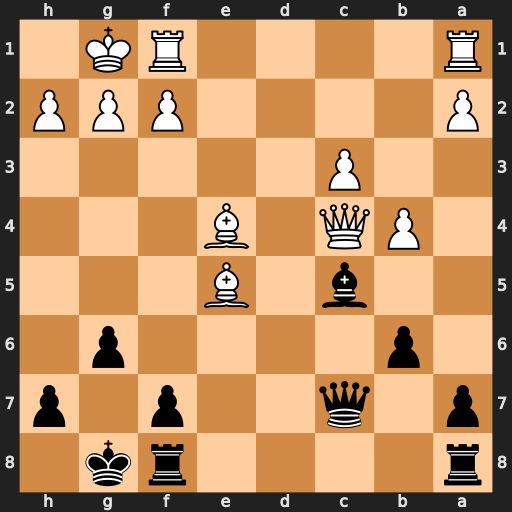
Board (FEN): r4rk1/p1q2p1p/1p4p1/2b1B3/1PQ1B3/2P5/P4PPP/R4RK1
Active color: b
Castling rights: -
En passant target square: -
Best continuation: Bxf2+ Rxf2 Qxc4